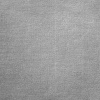
Atmospheric dust classification: dusty